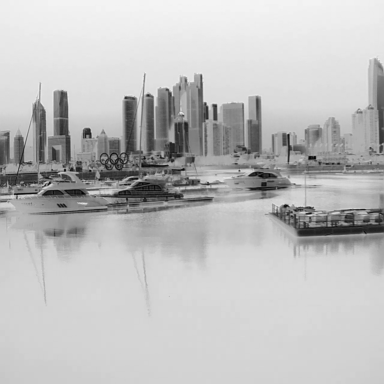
There are three canoes in the infrared image.